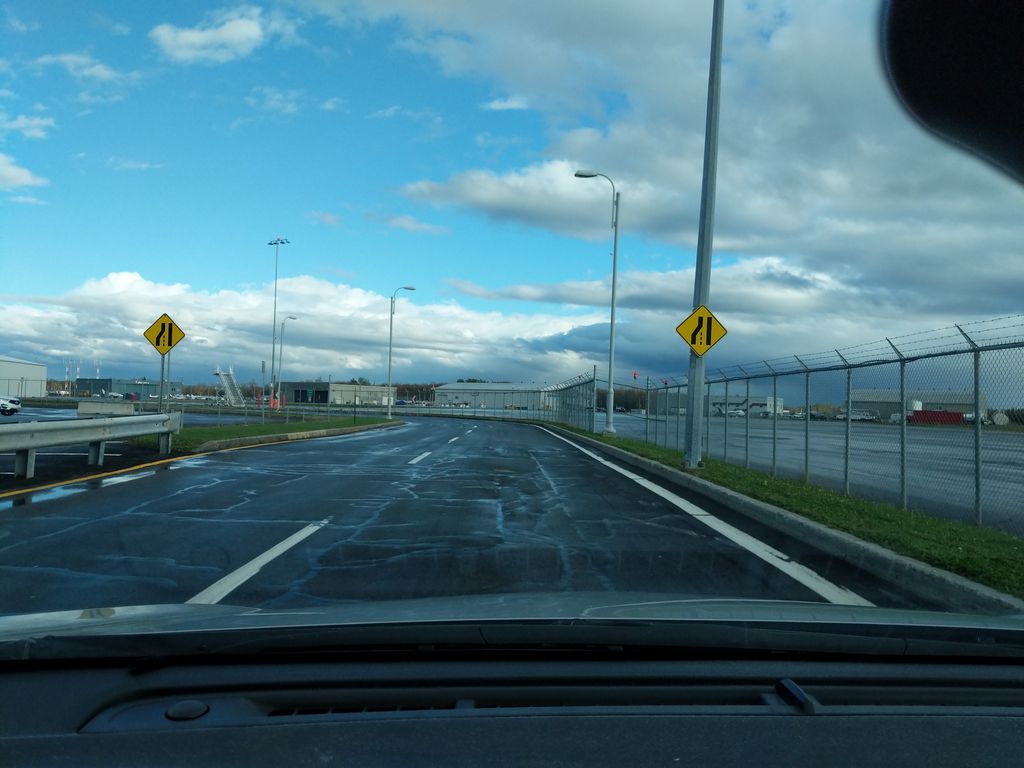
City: quebec_city